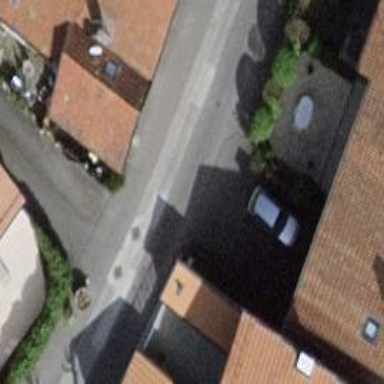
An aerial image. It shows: Paved road in living street.